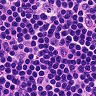
Metastatic tissue present: no